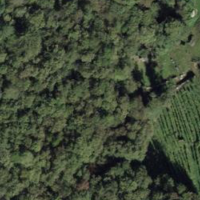
EUNIS habitat code: 41
Species observed at this site:
Salvia glutinosa